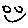
Label: smiley face